Question: I have an Object:
'''
var myObj = { 5: "foo", 25: "bar" };
'''
Now i want to walk through the object like this:
'''
$.each(myObj, function(key, value) {
console.log(value);
});
'''
The problem is, that jQuery walks 26 times through the array while value will be "undefined" in 24 cases (i debugged it - thats fact). So it walks through the object 5 times before it reaches the fifth value (which is the first one).
I dont want to convert the object to an array since i want to store the data back into the stack after handling the data.
Is this a jQuery-Bug, a bug of mine or how to solve this?
## Additional Info:
Here's a screenshot of my Chrome's DevTools shows the object at runtime.
sT.data.tasks contains the same content as splitTicket - just needed to show splitTicket because sT.data.tasks is lost inside the $.each-Scope. (Maybe that indicates the problem?) - Another thing to note is the "length" of the object with key "2517" - Is that a Google-Chrome Bug, a javascript Bug or just correct?
-> Note that at the current breakpoint (undefined) and since this code wont produce any Errors, it walks through it 2517 times (did not count^^)

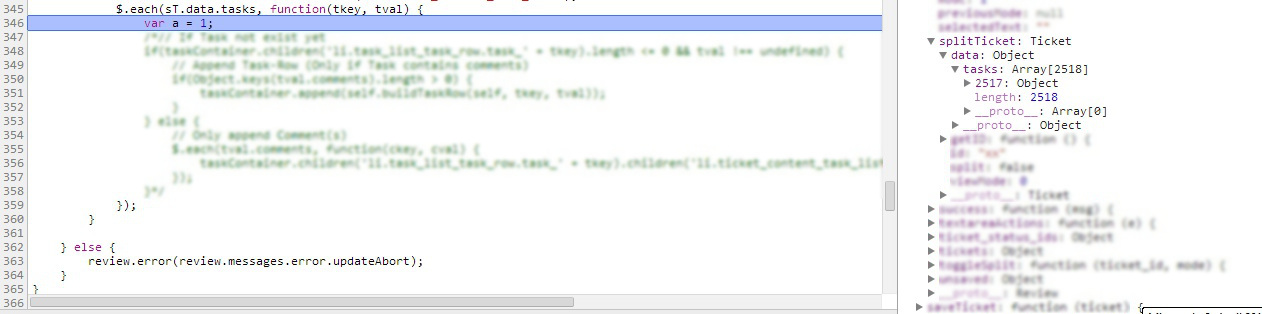
Answer: It's not a bug at all. It looks like jQuery is just treating this object as an array and iterating over it in the normal way, starting from 0 and going to the largest key.
A 'for..in' loop loops over the properties in the object.
Using the following only goes through 2 times:
'''
for(key in myObj) {
console.log(myObj[key]);
};
'''
Your example looks just fine to me:
'''
var myObj = { 5: "foo", 25: "bar" };
$.each(myObj, function(key, value) {
console.log(value);
});
foo
bar
'''
---
Looking at the jQuery source for '$.each' it appears to use 'for..in' if your object isn't "arraylike".
I'd hypothesise that isArraylike returns true for your 'real' code (it's 'false' for myObj)
'''
for ( i in obj ) {
value = callback.call( obj[ i ], i, obj[ i ] );
if ( value === false ) { break; }
}
'''
:
'''
function isArraylike(obj) {
var length = obj.length,
type = jQuery.type(obj);
if (jQuery.isWindow(obj)) {
return false;
}
if (obj.nodeType === 1 && length) {
return true;
}
return type === "array" || type !== "function" && (length === 0 || typeof length === "number" && length > 0 && (length - 1) in obj);
}
'''